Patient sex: M
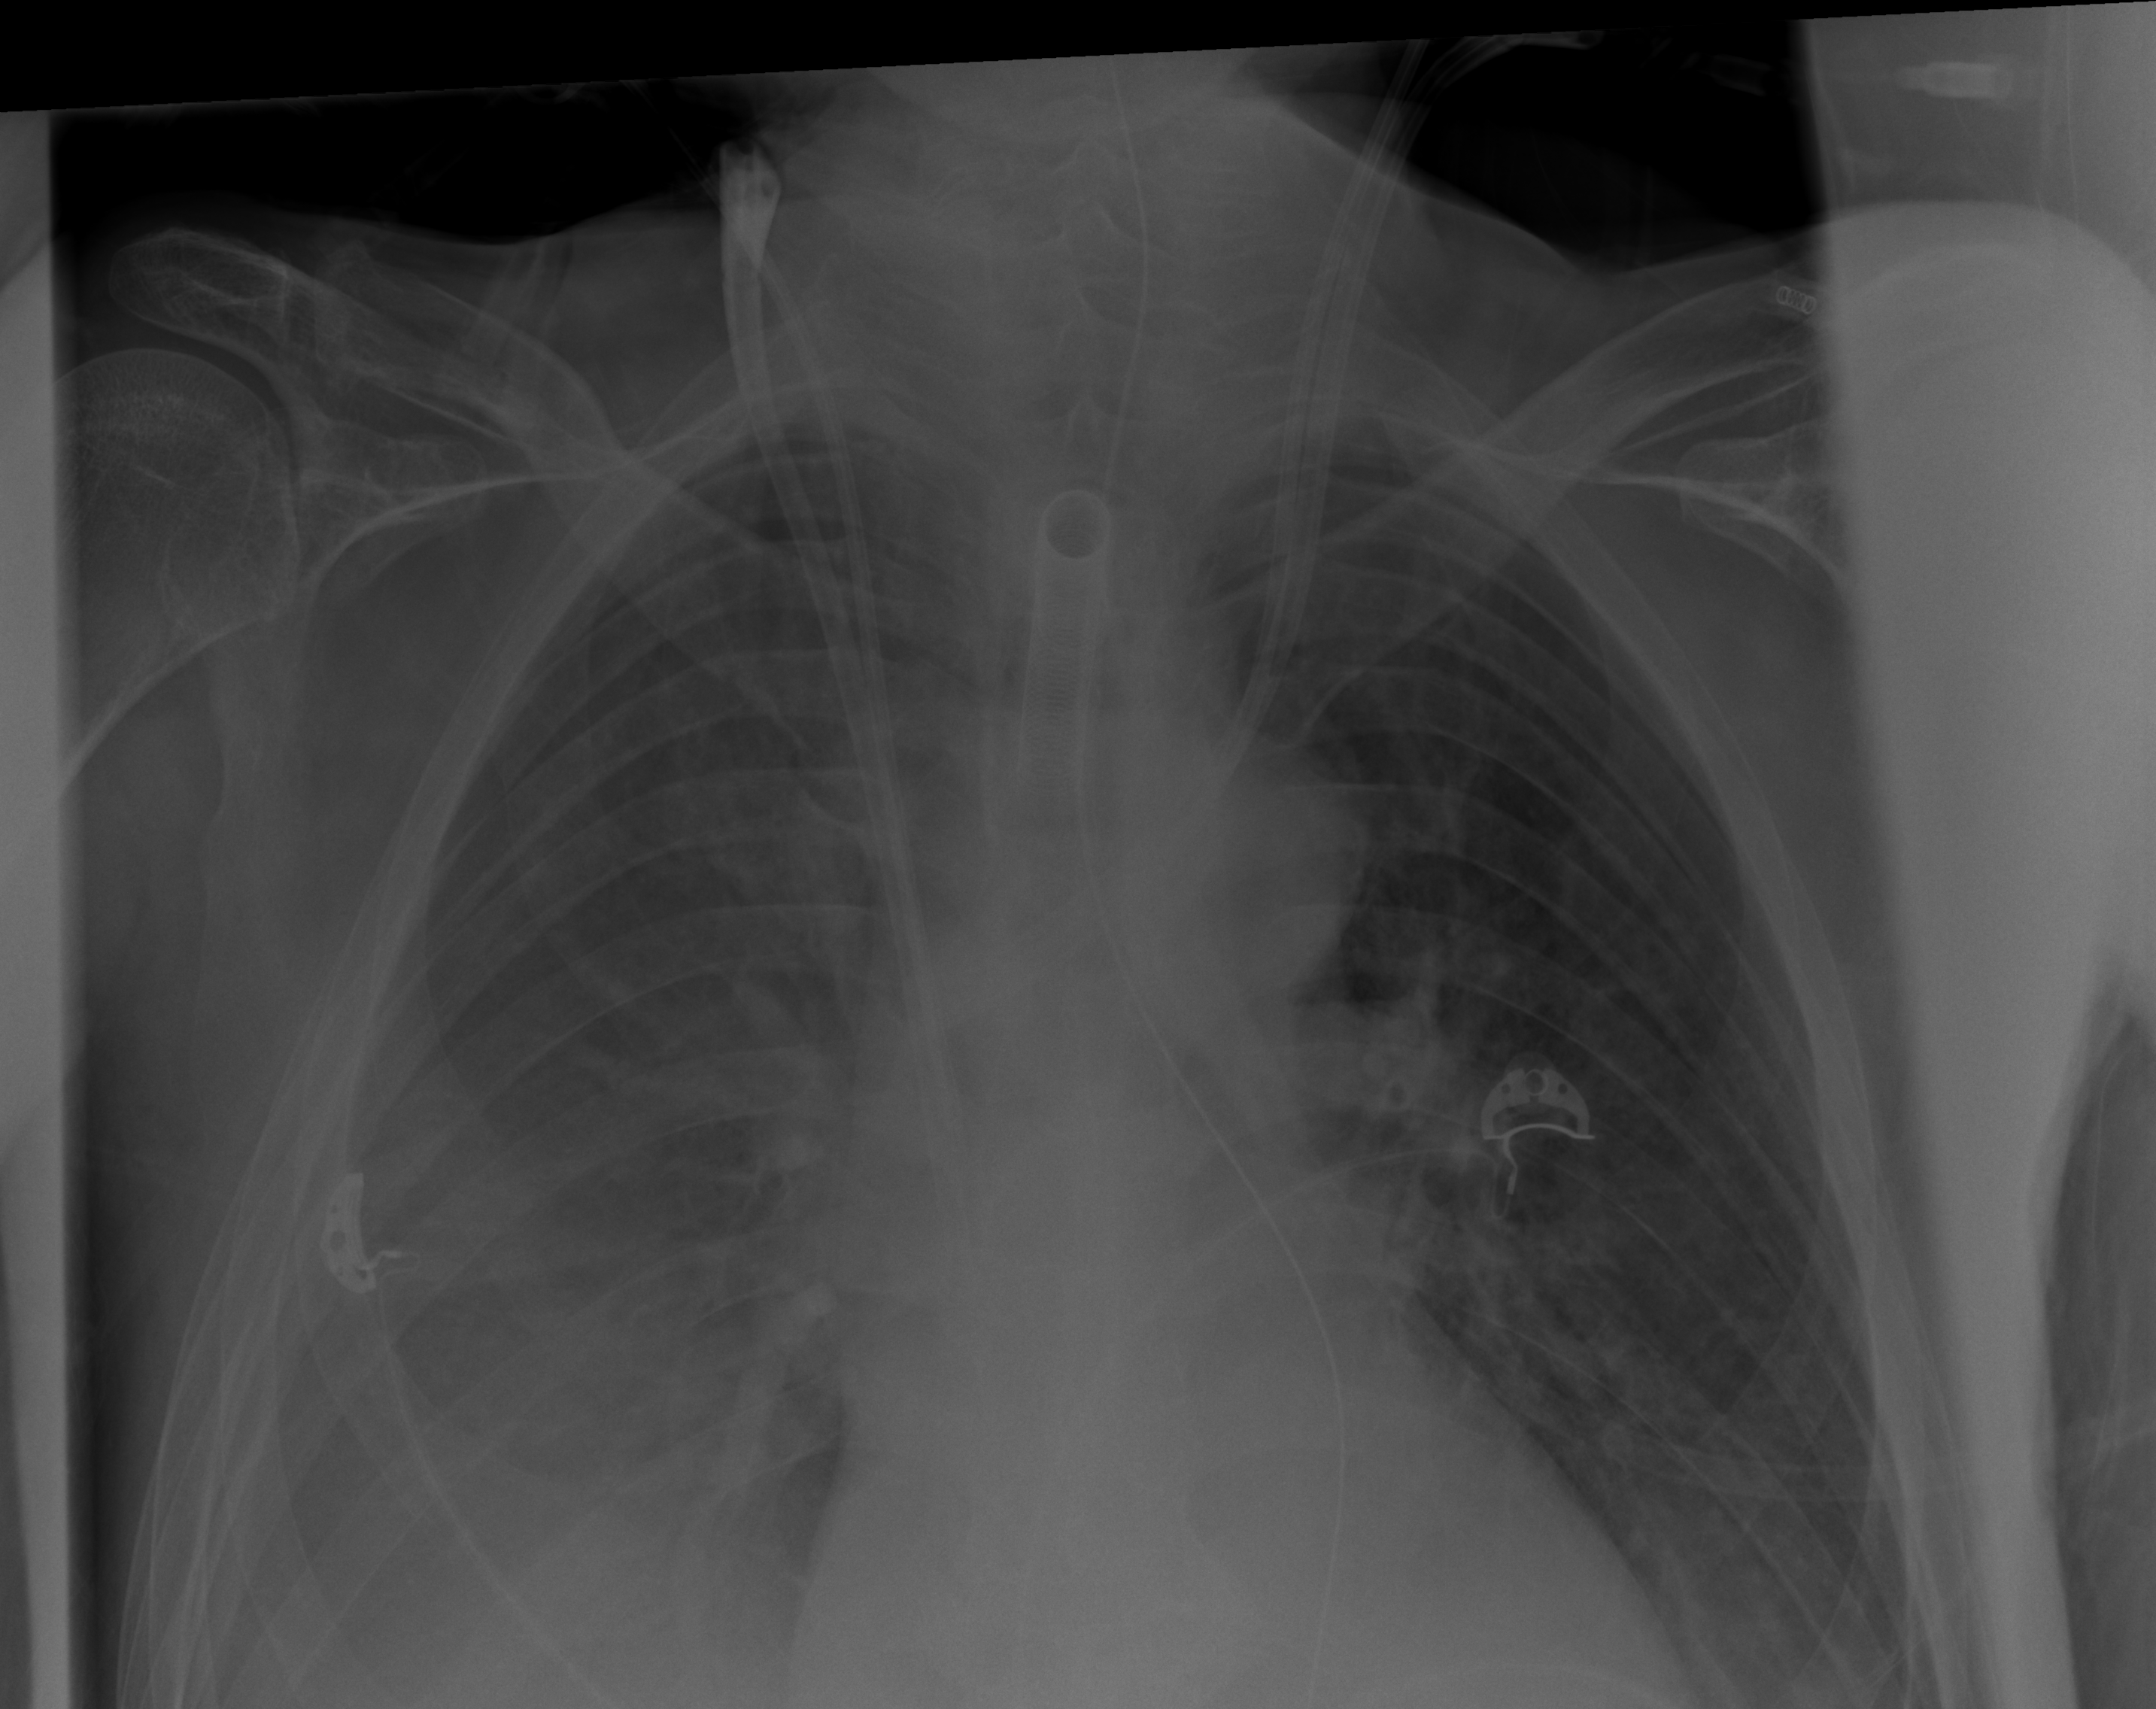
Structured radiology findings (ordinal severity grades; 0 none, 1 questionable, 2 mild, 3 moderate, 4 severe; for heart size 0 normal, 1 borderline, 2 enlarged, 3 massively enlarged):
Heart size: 0
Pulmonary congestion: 2
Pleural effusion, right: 3
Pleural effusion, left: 0
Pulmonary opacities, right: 1
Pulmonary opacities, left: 0
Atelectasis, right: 2
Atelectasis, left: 2